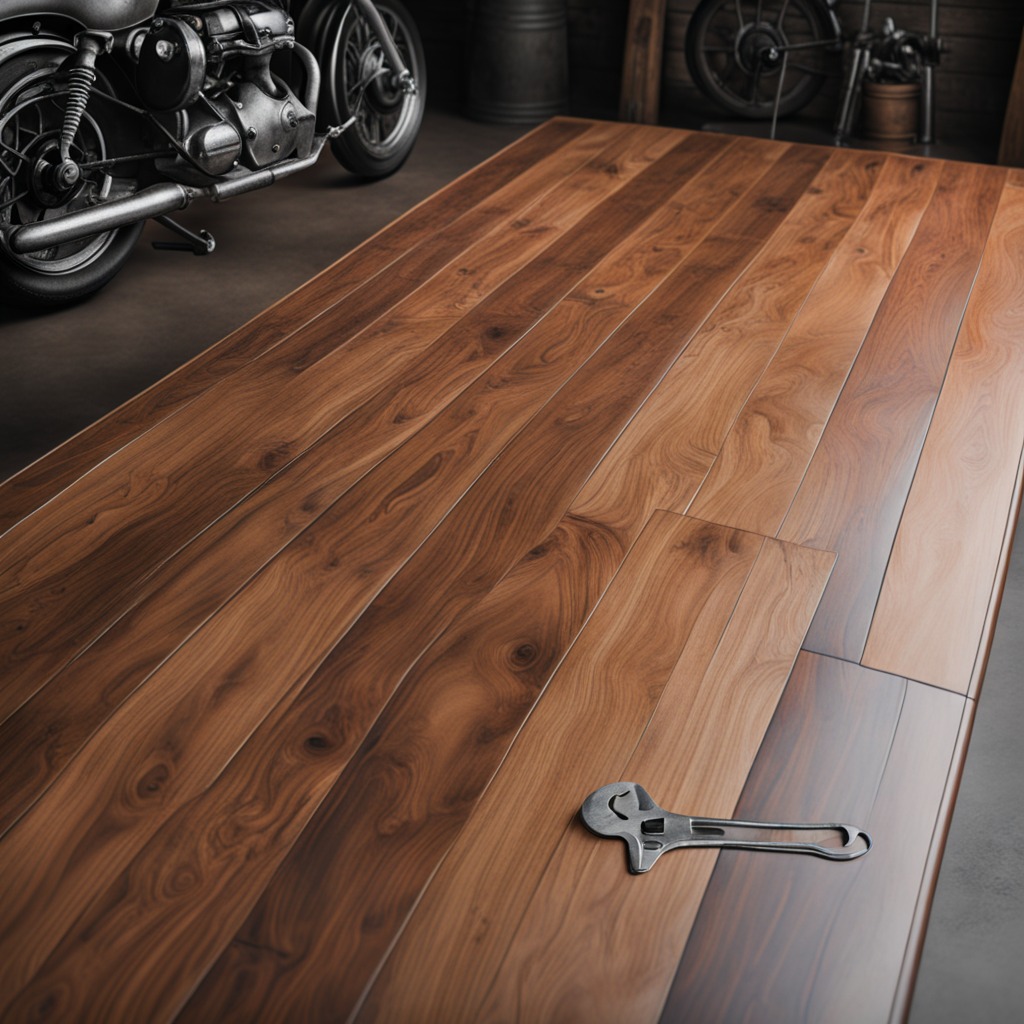
An wrench is lying on the oil-spilled wooden table in a vintage motorcycle garage.